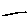
Label: line